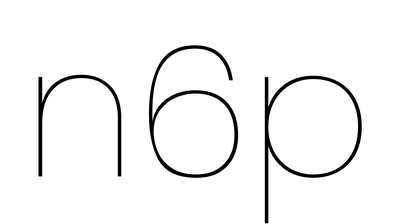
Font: Poppins-Thin